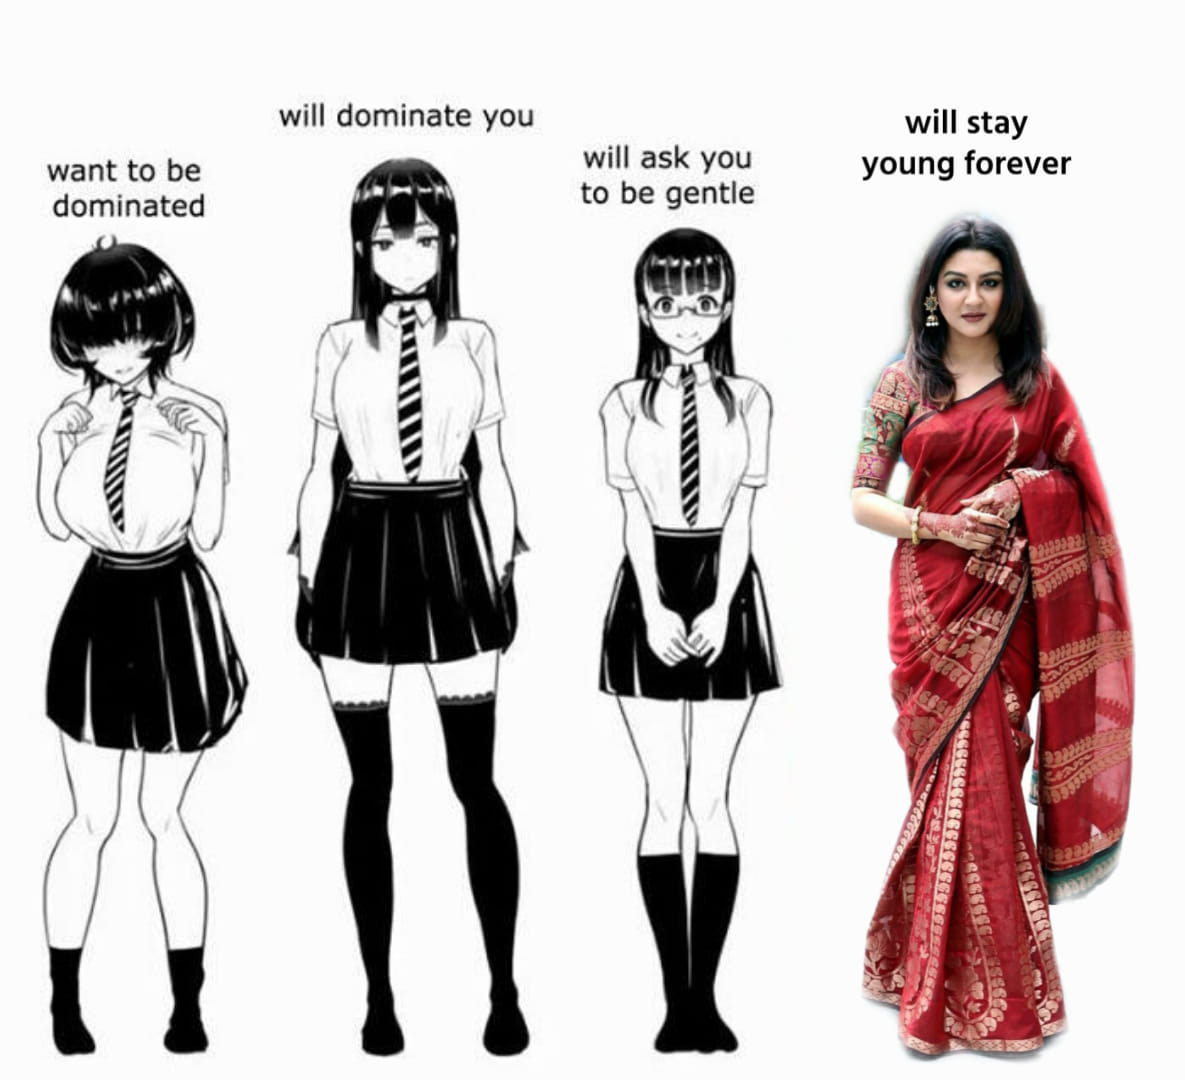
Caption: want to be dominated    will dominate you    will ask you to be gentle    will stay young forever
Label: non-hate